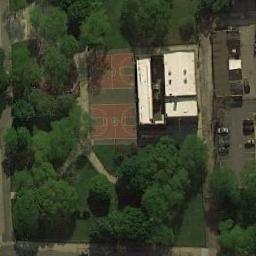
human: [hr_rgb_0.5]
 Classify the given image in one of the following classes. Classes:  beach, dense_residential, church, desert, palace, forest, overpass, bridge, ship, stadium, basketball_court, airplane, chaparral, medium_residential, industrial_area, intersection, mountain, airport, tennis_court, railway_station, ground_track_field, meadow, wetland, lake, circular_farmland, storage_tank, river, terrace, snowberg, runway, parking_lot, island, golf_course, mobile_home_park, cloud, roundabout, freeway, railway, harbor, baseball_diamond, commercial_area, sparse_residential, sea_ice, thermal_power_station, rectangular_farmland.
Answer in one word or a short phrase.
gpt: basketball_court